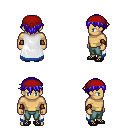
a pixel art fantasy rpg character, male body template, human, tanned skin, white trimmed cape, teal pants, blue short bangs hairstyle, red bandana, cloth bracers, ghillies, four views (front, back, left, right), 2x2 character sprite sheet, small pixel art, hard edges, no anti-aliasing